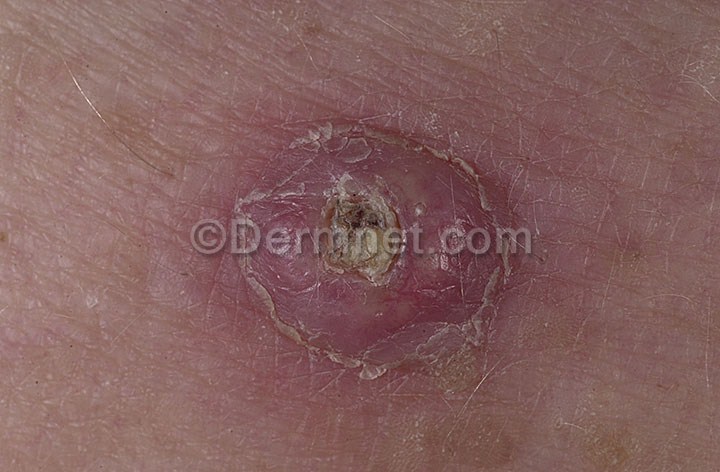
Disease: Seborrheic Keratoses and other Benign Tumors